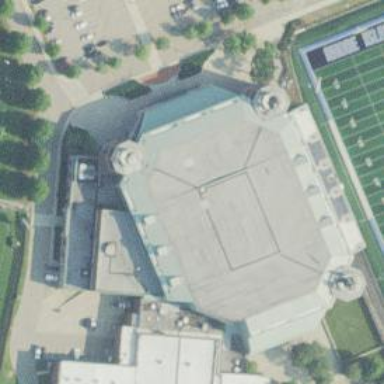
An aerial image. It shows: Event venue building.